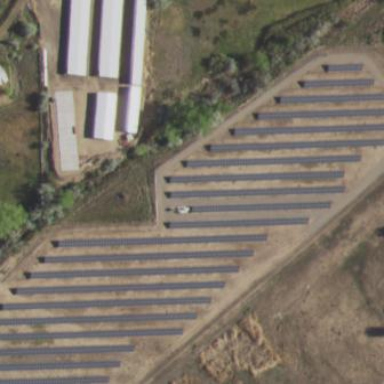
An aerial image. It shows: Solar power generator.